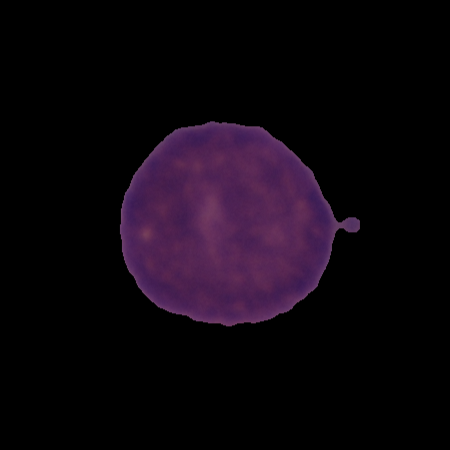
Label: healthy